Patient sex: M
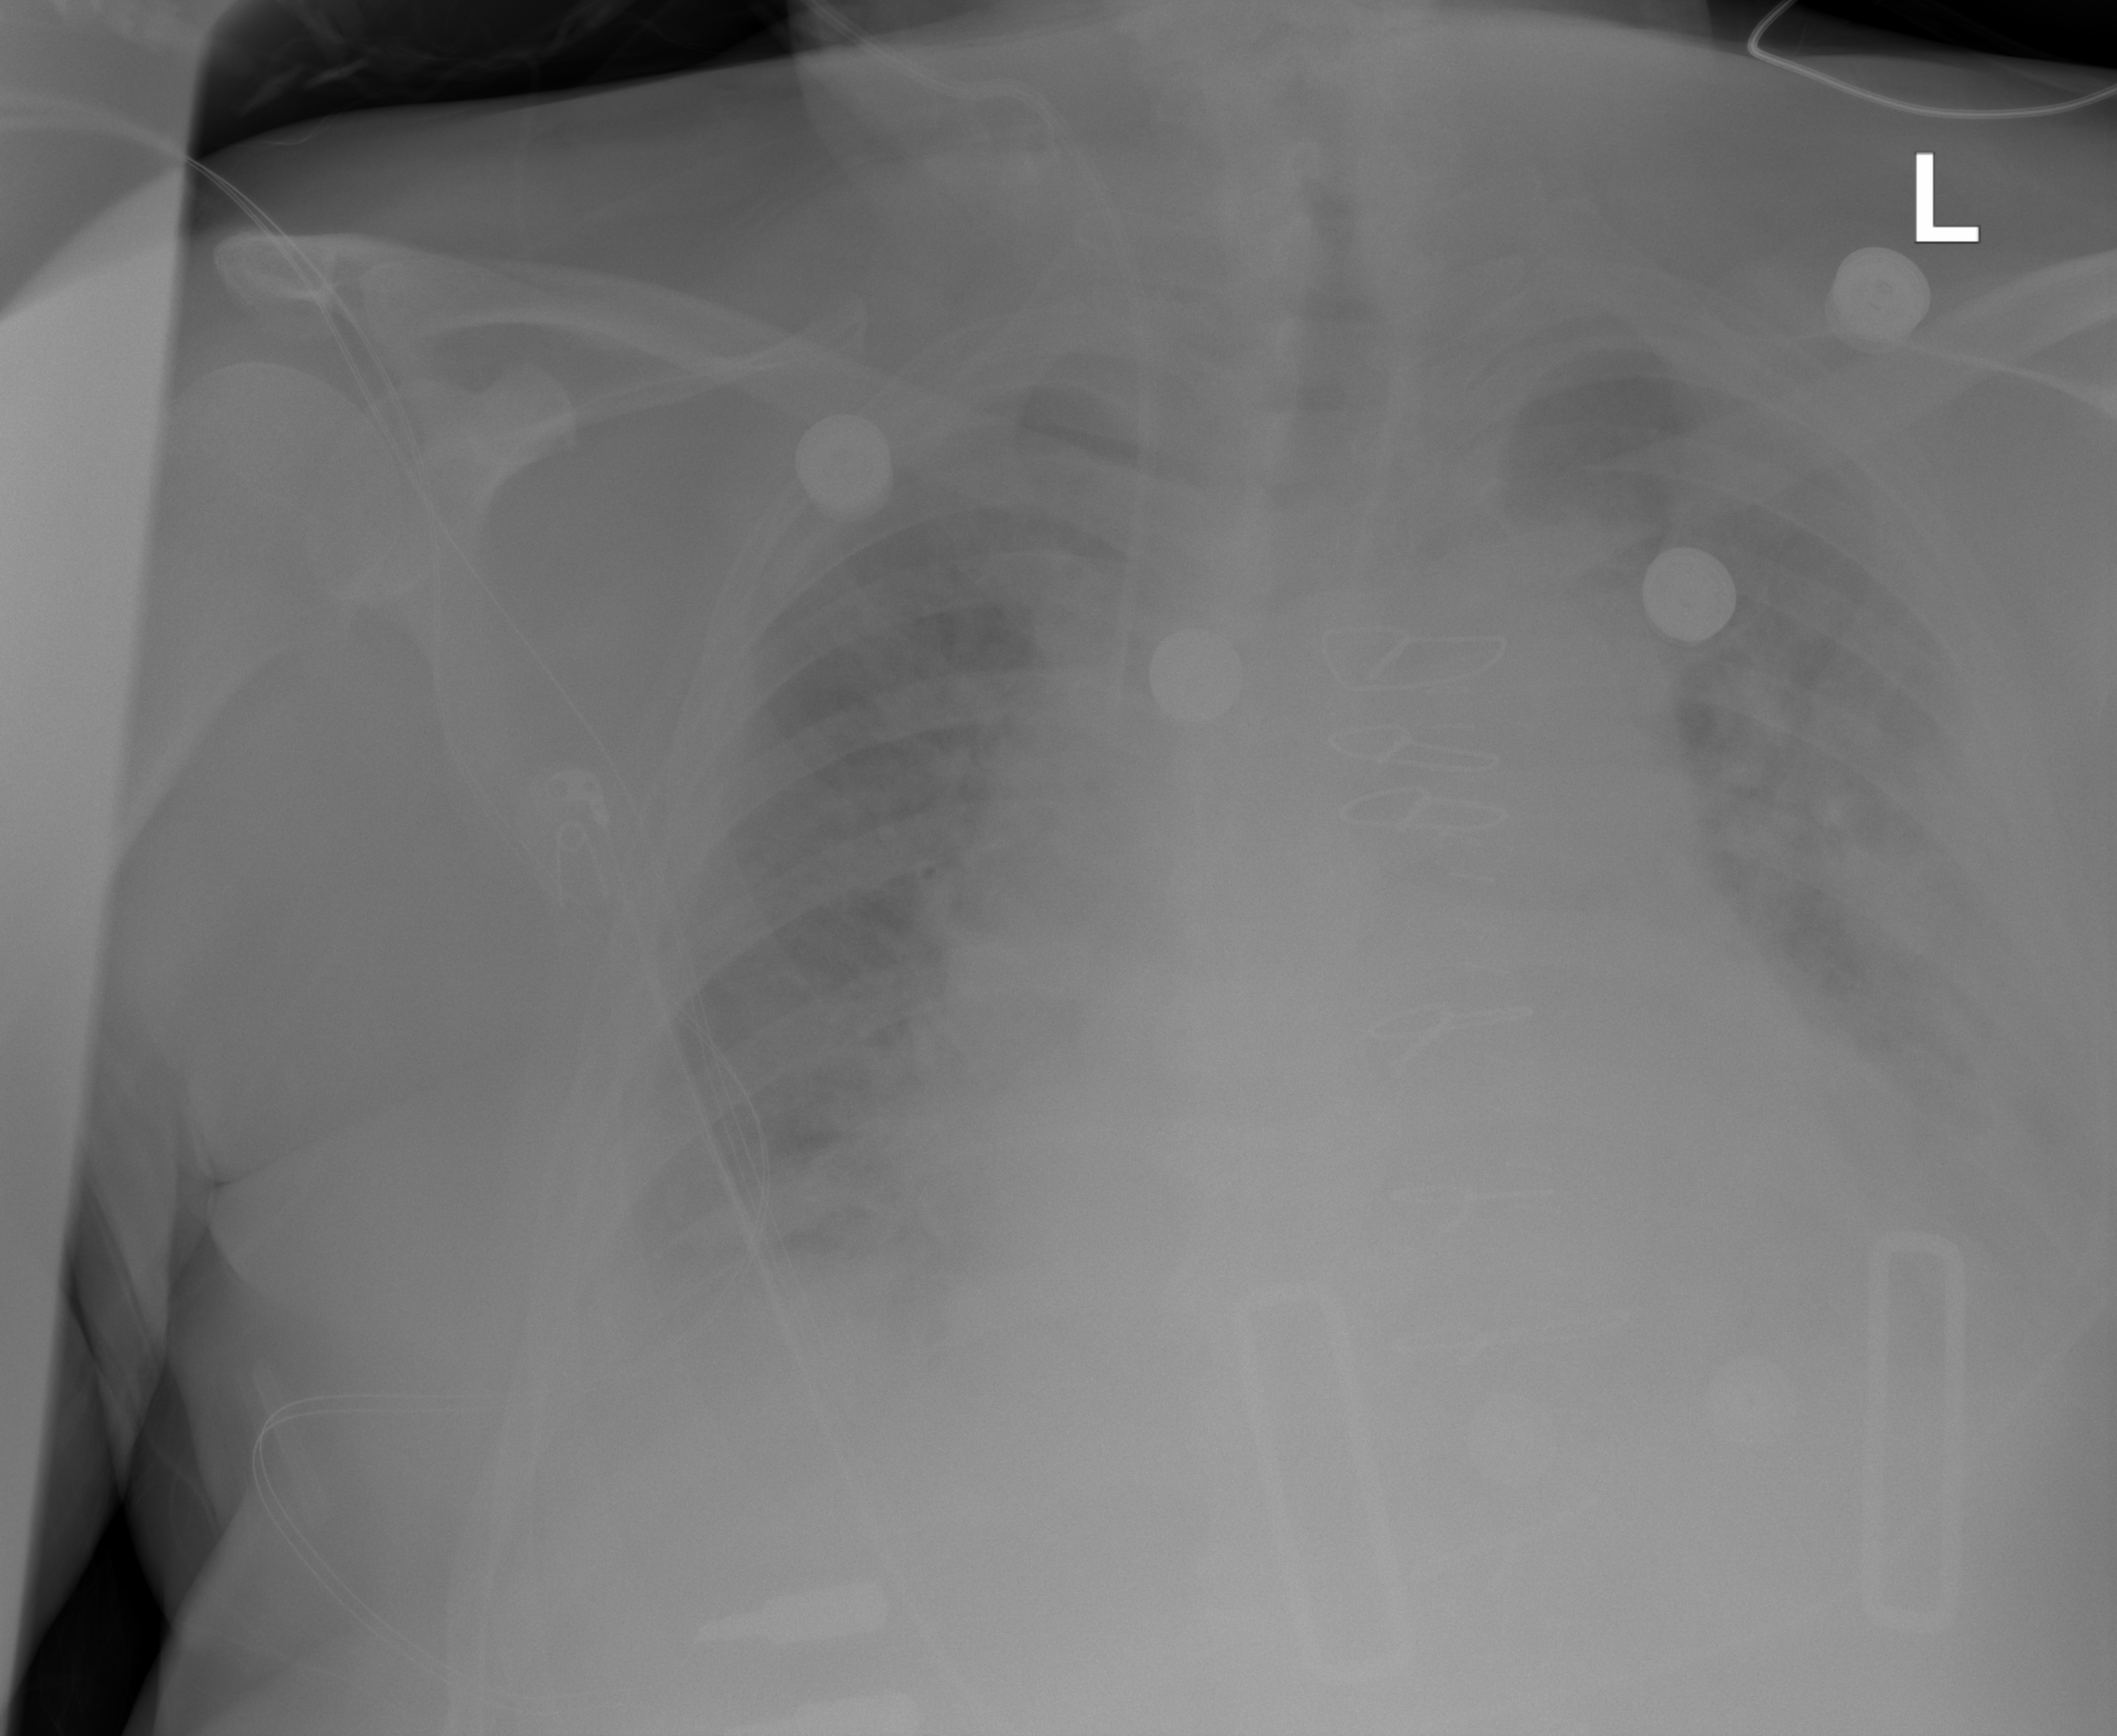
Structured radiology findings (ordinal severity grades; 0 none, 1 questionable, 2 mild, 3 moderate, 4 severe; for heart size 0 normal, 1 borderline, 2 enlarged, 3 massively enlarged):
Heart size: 2
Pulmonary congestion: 3
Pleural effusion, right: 3
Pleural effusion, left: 3
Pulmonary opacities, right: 2
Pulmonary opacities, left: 2
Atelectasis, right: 3
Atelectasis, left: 3